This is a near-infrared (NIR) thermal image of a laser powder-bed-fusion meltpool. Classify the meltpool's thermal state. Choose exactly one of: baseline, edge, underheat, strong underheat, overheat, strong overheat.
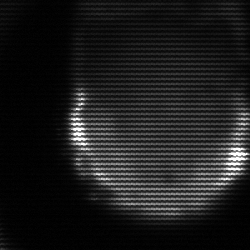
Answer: edge